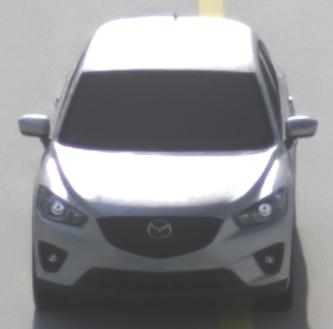
Make: Mazda
Model: CX-5 2.0 SKYACTIV-G 160
Detailed model: CX-5 (GH)
Model produced from: 2012/04
Model produced until: 2015/02
Doors: 5
Color: white
Road condition: dry road
Daytime: morning or afternoon
Contrast: low contrast